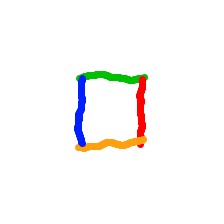
Shape: square